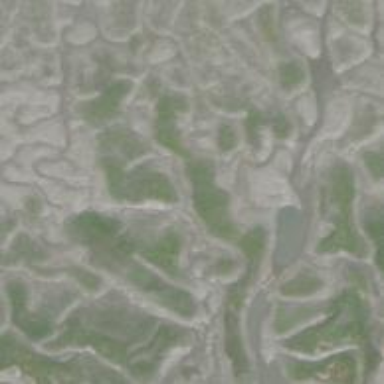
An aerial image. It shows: Tidal marsh wetland area.